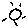
Label: sun